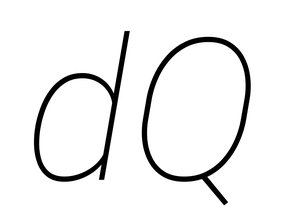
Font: Roboto-Italic_Thin_Italic